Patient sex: M
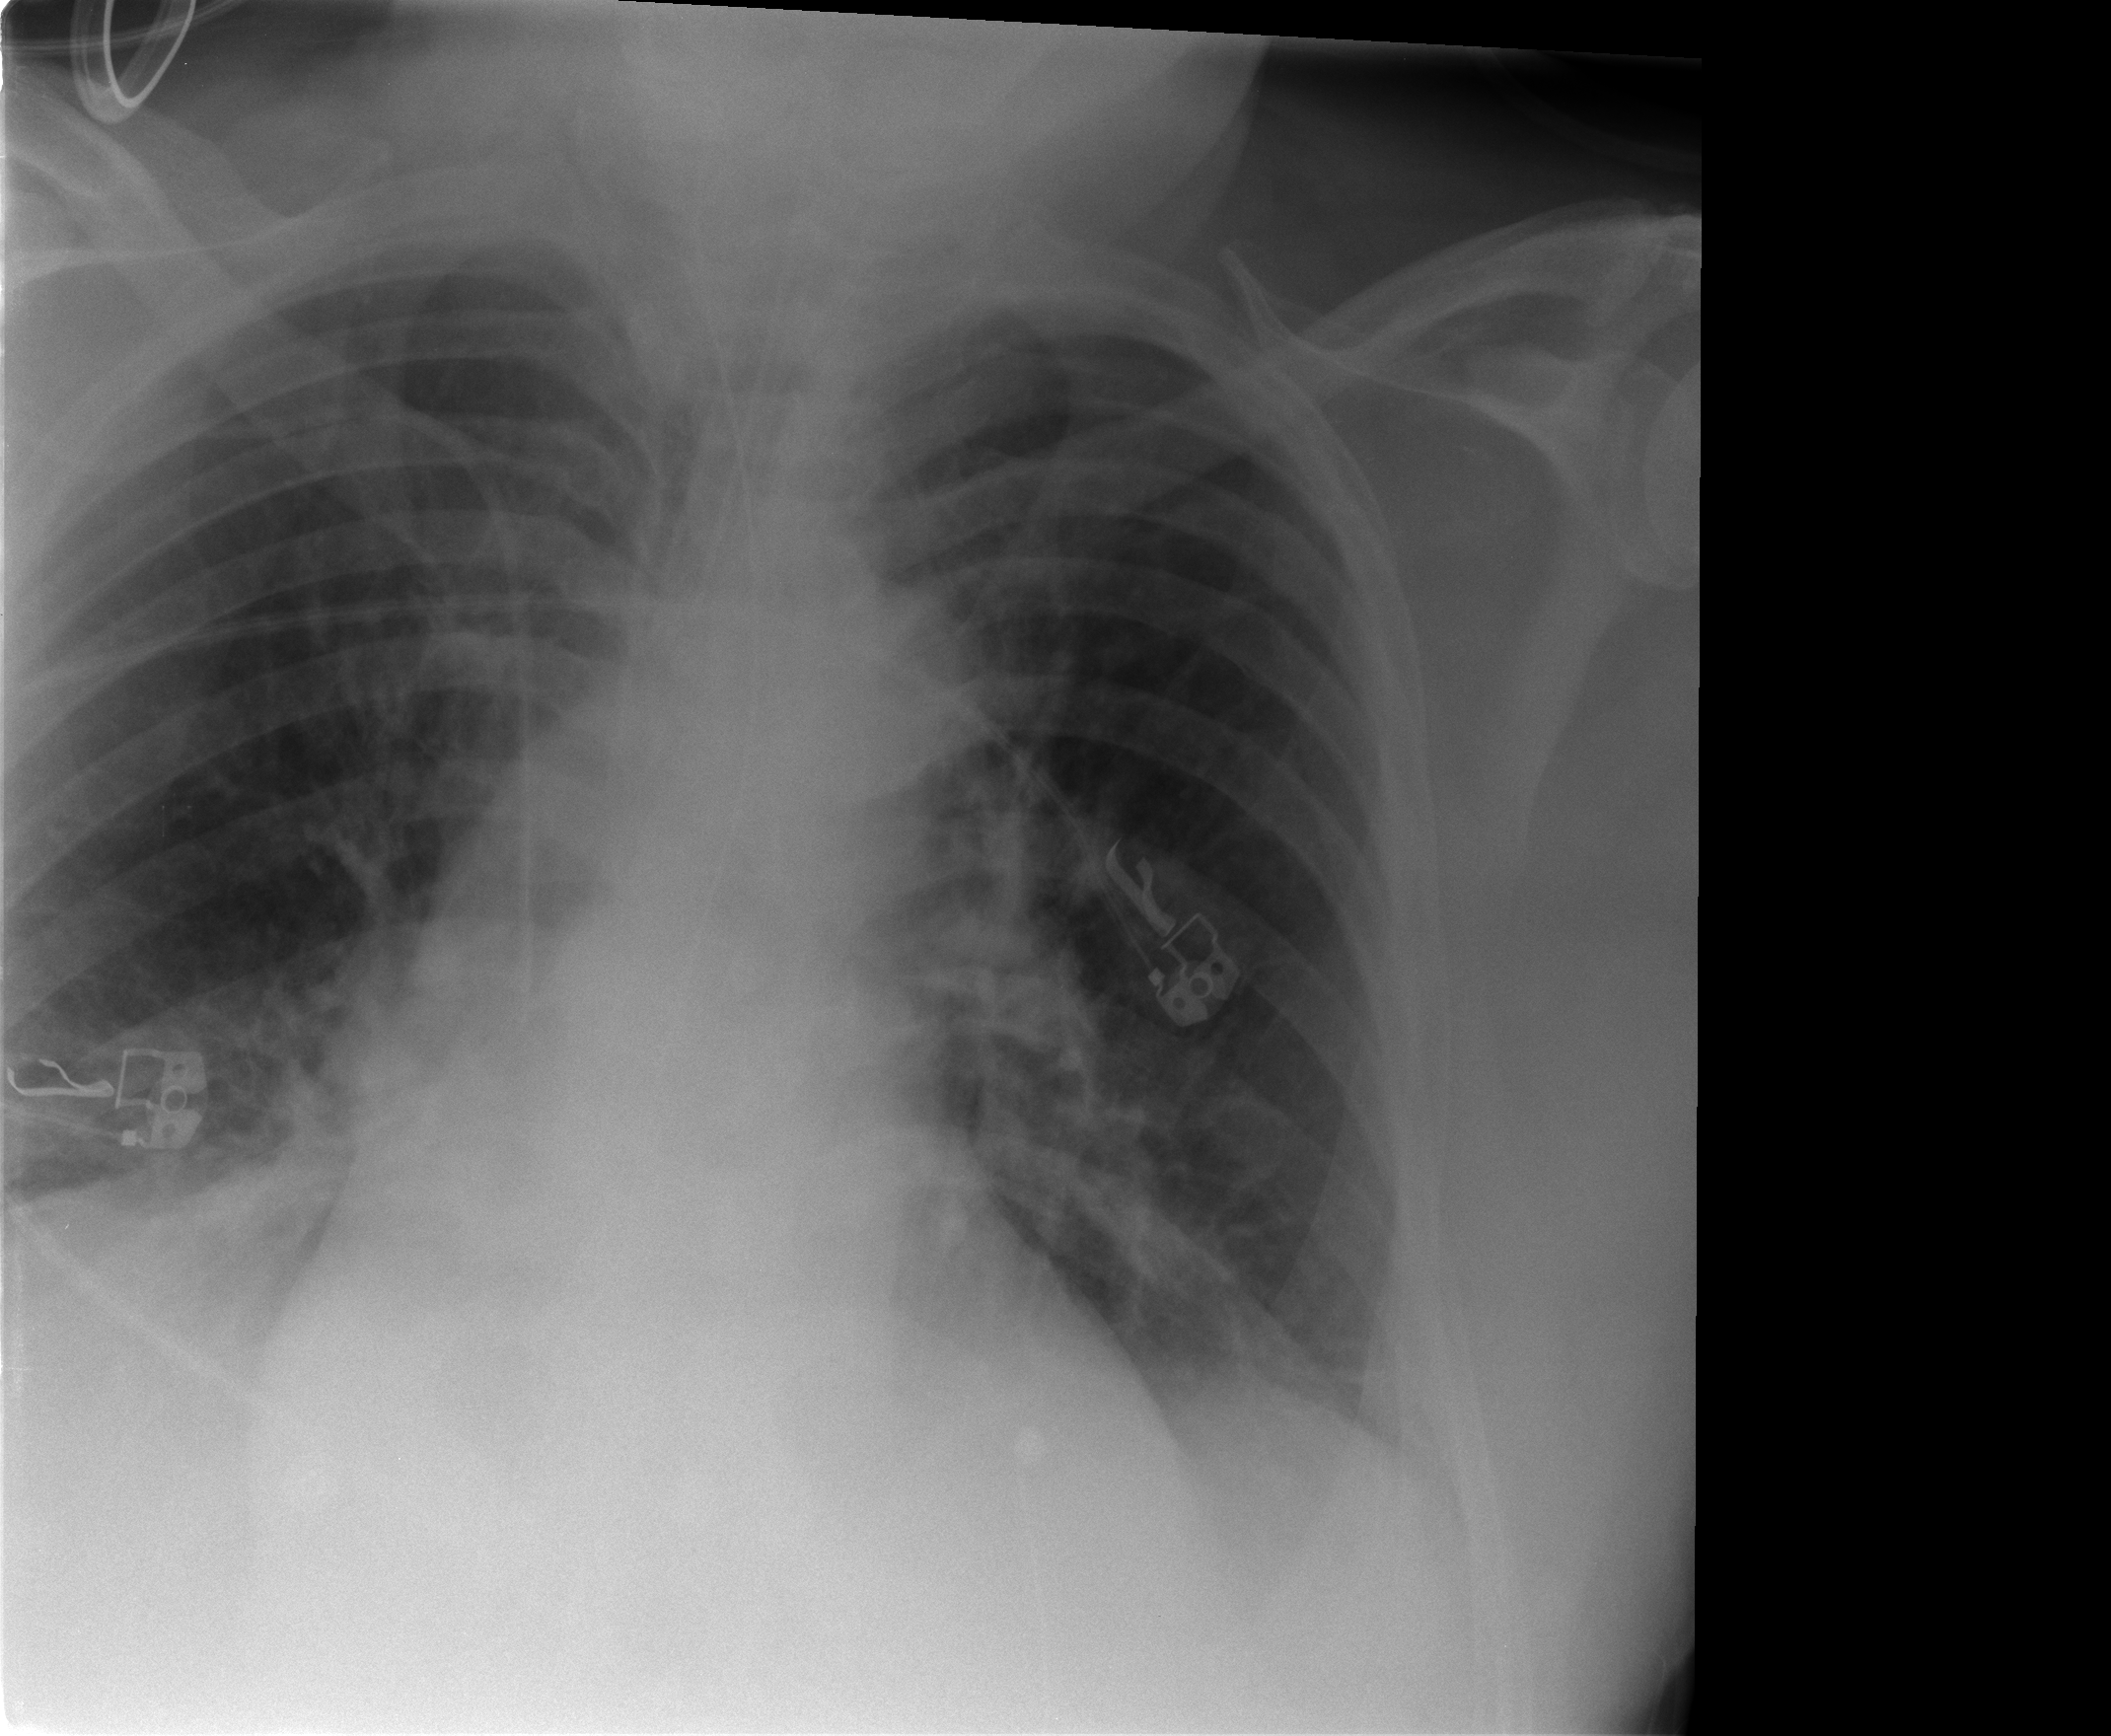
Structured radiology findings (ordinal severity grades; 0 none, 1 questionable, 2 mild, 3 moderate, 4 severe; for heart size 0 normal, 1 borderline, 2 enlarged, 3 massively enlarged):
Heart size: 0
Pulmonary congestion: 1
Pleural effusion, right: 0
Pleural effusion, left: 0
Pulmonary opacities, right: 0
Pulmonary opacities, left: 0
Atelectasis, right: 2
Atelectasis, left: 2